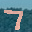
Label: 7